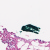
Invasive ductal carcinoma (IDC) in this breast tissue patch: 0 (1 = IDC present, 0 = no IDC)